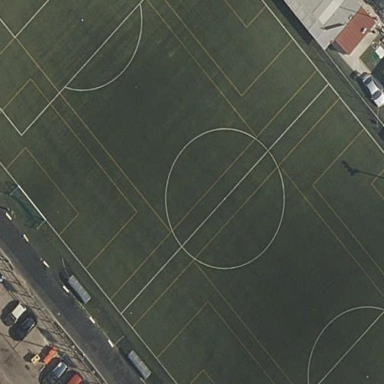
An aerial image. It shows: Soccer pitch designated for leisure and sports activities.